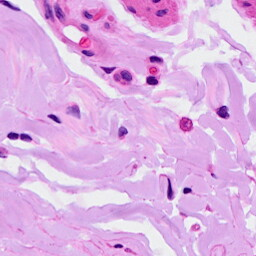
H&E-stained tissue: Ovarian